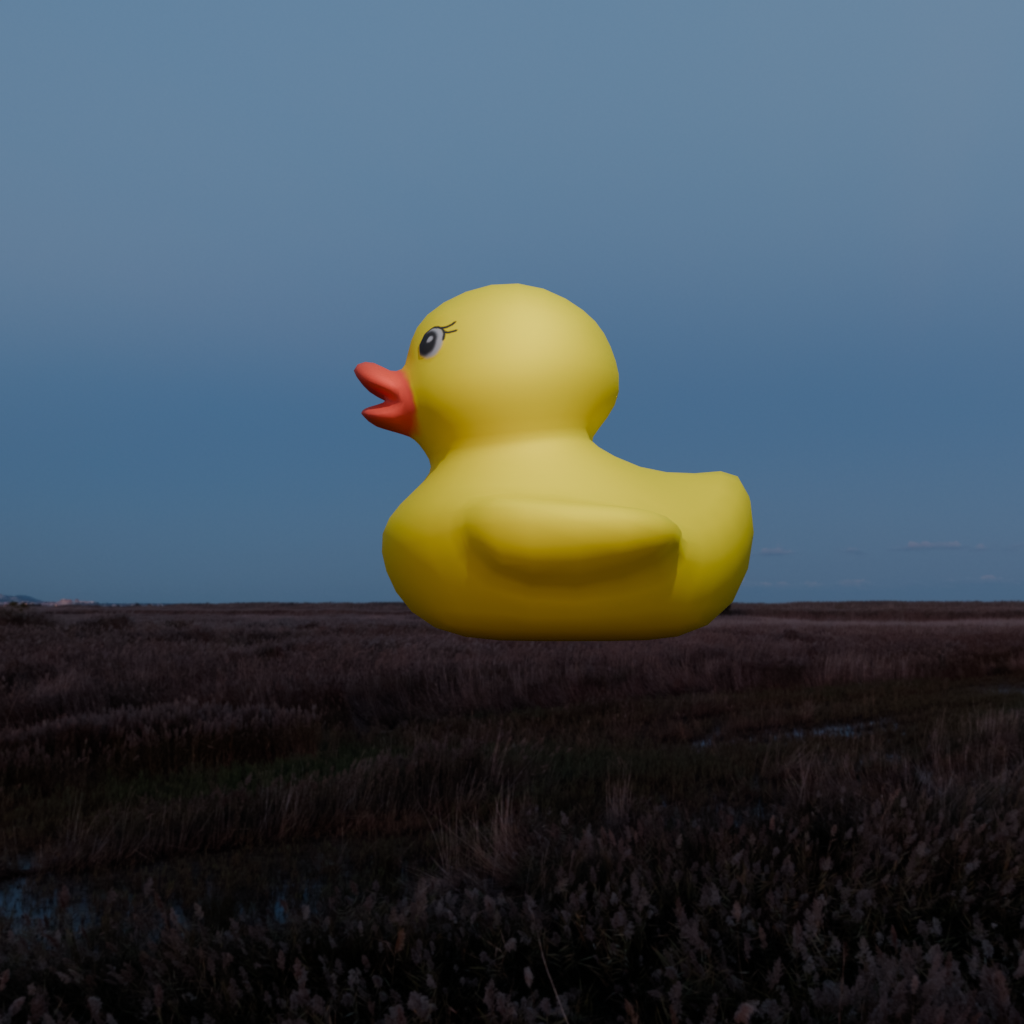
an image of a yellow rubber duck seen from <left> in a muddy path at sunset with fields on both sides.